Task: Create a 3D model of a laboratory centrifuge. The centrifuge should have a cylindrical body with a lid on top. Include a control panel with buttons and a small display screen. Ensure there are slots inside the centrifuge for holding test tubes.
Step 518:
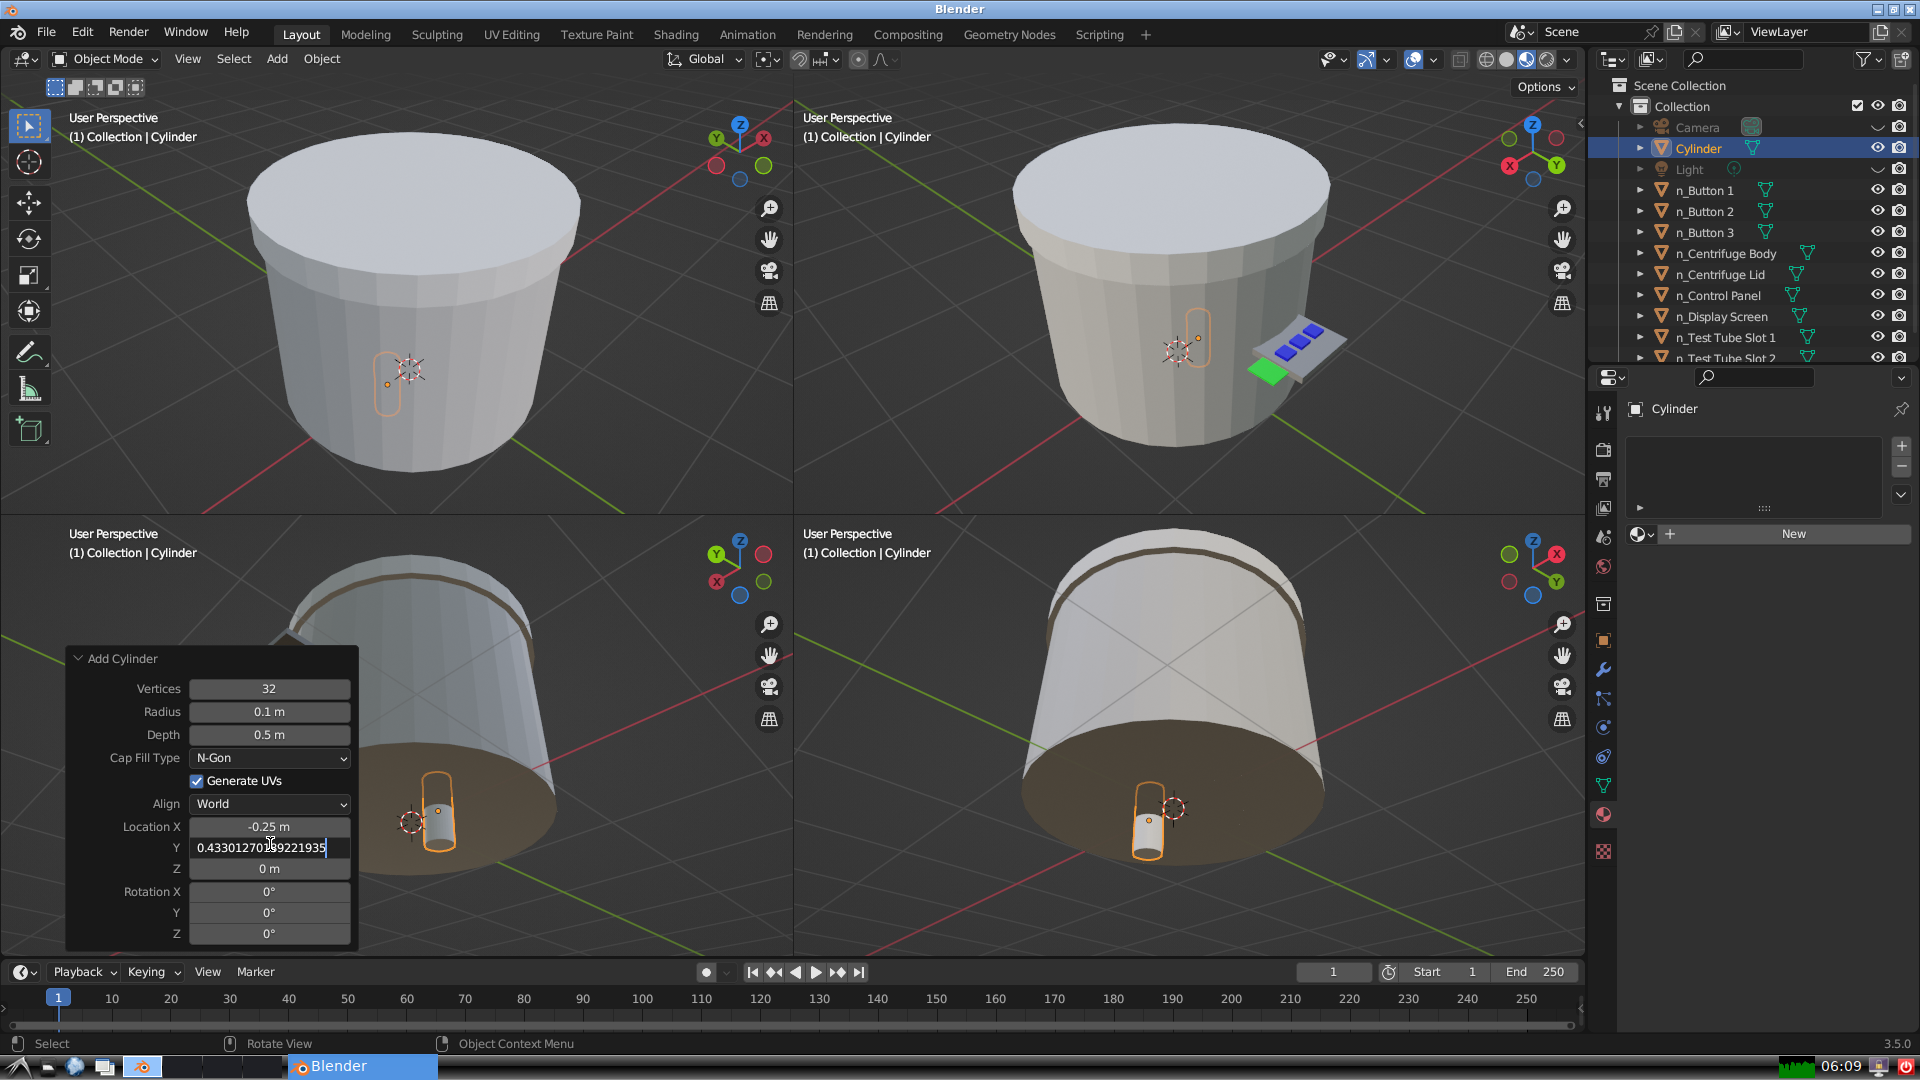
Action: {"key_press": ['Return']}